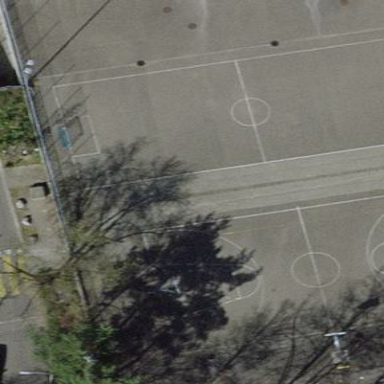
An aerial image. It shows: Asphalt handball pitch.